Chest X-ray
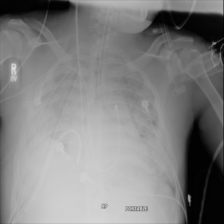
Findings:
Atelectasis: negative
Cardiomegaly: negative
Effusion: negative
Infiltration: negative
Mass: negative
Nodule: negative
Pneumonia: negative
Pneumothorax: negative
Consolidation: negative
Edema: negative
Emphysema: negative
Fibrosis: negative
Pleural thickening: negative
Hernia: negative